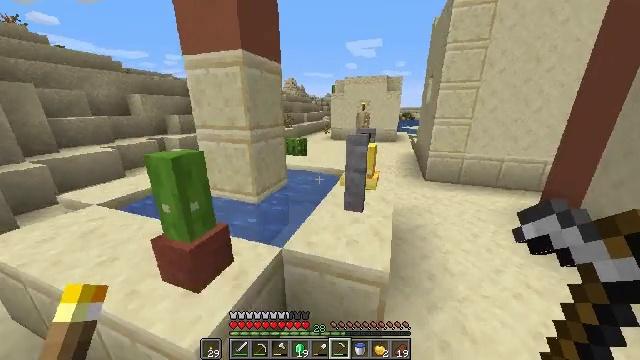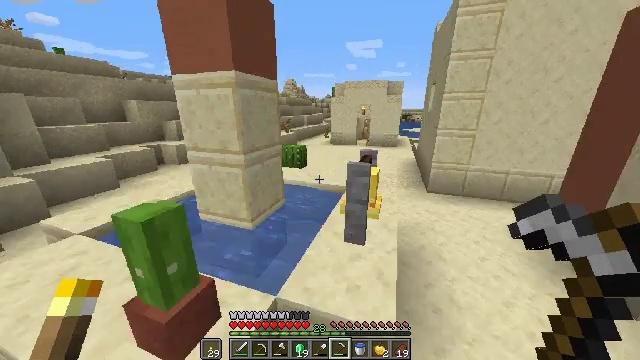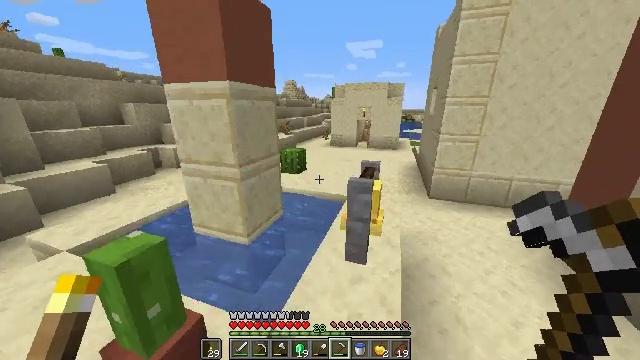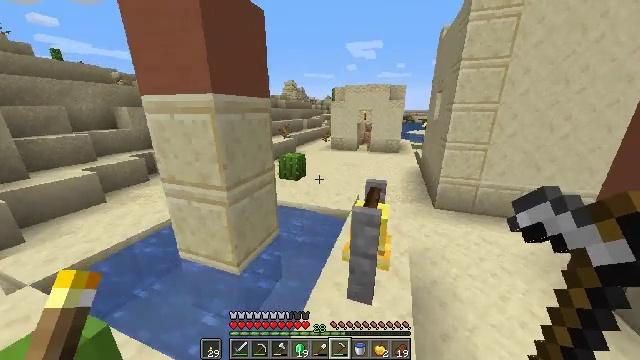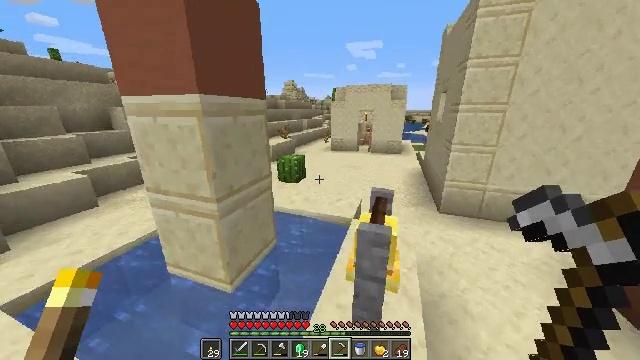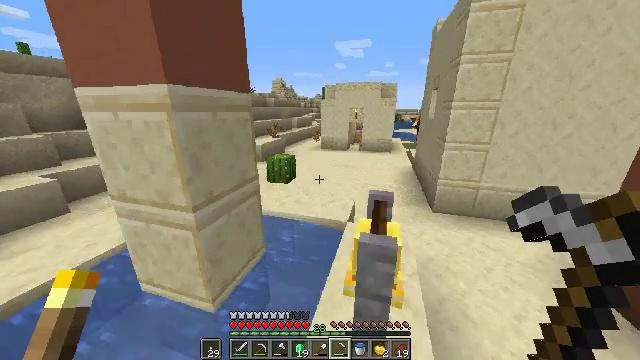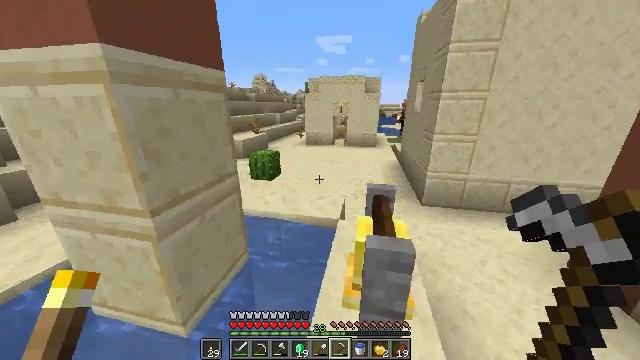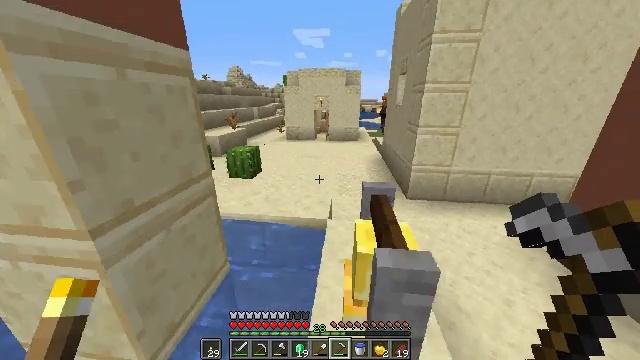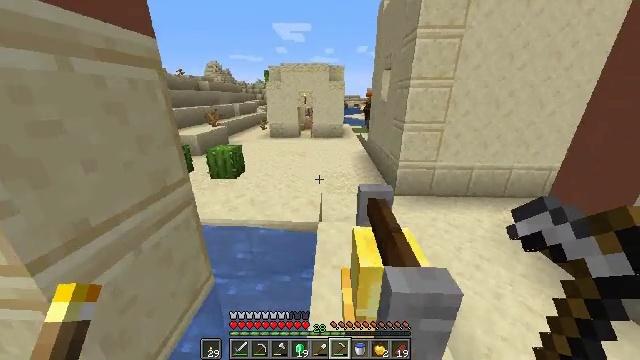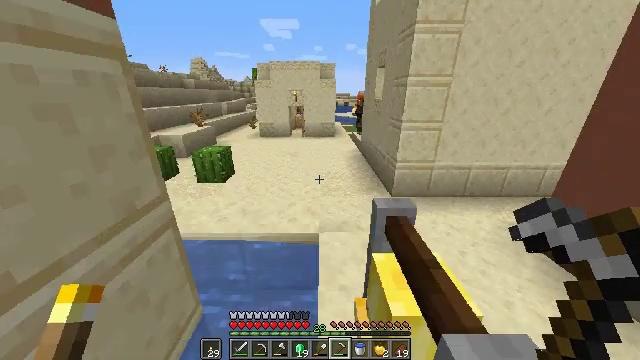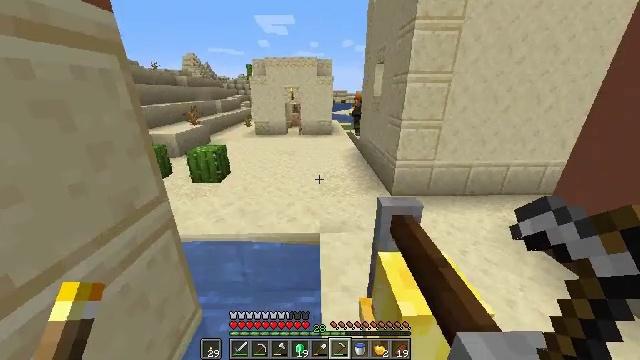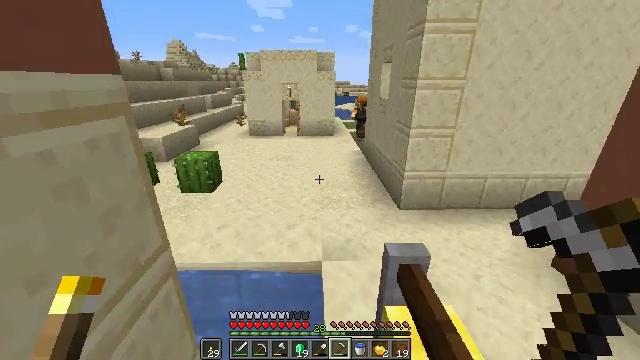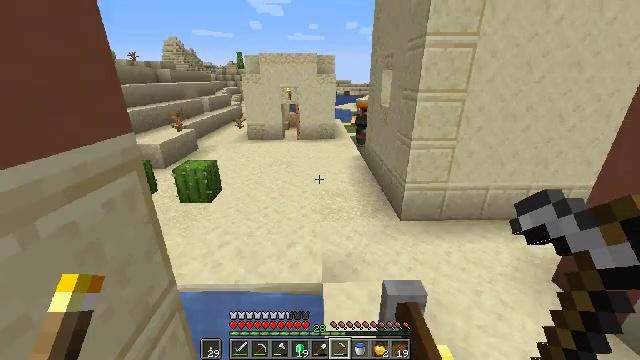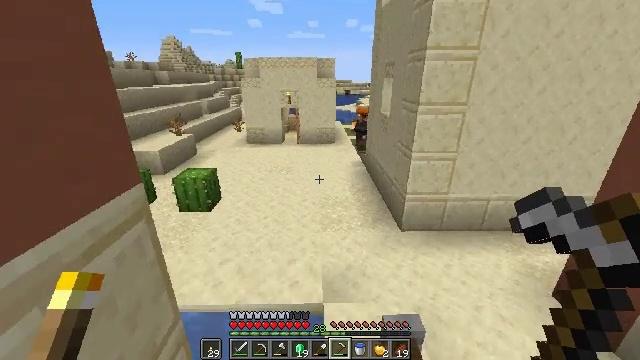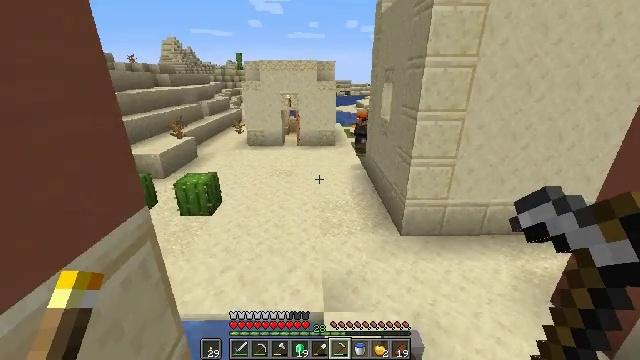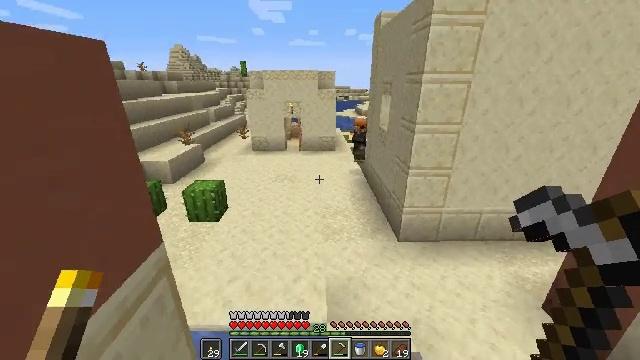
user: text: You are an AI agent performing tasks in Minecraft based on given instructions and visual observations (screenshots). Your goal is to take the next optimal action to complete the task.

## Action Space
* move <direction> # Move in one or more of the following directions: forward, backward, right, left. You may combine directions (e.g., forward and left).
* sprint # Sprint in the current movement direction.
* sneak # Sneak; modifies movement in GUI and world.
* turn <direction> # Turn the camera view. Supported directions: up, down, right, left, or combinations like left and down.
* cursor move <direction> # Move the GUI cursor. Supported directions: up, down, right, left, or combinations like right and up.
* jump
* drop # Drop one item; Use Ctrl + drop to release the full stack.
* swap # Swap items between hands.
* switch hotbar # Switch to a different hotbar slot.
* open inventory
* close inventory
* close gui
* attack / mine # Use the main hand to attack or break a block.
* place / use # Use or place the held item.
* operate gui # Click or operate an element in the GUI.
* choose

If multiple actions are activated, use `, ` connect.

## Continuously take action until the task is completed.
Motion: motion action
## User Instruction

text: Gather hay blocks from the farm.
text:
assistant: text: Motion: move forward, sprint, jump
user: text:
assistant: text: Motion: move forward, sprint, jump
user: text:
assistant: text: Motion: move forward, sprint, jump
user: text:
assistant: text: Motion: move forward and move left, sprint, jump
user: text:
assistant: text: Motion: move forward and move left, sprint, turn right, jump
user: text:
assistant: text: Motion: move forward and move left, sprint, turn right, jump
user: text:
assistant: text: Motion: move forward, sprint, turn right and down, jump
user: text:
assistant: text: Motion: move forward, sprint, turn right, jump
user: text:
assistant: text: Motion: move forward, sprint, turn right
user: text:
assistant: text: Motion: move forward, sprint
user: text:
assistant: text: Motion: move forward, sprint, jump
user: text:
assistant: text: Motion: move forward, sprint, jump
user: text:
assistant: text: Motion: move forward, sprint, jump
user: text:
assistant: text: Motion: move forward and move left, sprint, jump
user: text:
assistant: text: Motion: move forward and move left, sprint, jump
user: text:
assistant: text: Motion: move forward and move left, sprint, jump
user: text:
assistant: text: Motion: move forward and move left, sprint, jump
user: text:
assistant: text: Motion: move forward and move left, sprint, jump
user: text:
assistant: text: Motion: move forward and move left, sprint, jump
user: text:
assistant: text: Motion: move forward and move left, sprint, jump
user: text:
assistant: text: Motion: move forward and move left, sprint, jump
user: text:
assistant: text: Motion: move forward and move left, sprint, jump
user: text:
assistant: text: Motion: move forward and move left, sprint, jump
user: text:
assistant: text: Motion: move forward, sprint, jump
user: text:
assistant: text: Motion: move forward, sprint, jump
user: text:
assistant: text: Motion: move forward, sprint, jump
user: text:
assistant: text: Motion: move forward and move left, sprint, jump
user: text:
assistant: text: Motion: move forward and move left, sprint, jump
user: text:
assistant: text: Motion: move forward and move left, sprint, jump
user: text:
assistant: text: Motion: move forward and move left, sprint, jump